Question: I'm confused as to why, under Settings -> Date & Time -> Select time zone (uncheck Automatic), Android says Eastern Time is GMT-4:00, when <URL>, Eastern Time is GMT-5? The reason I ask, is that I'm trying to convert datetime values to the user's current time zone.

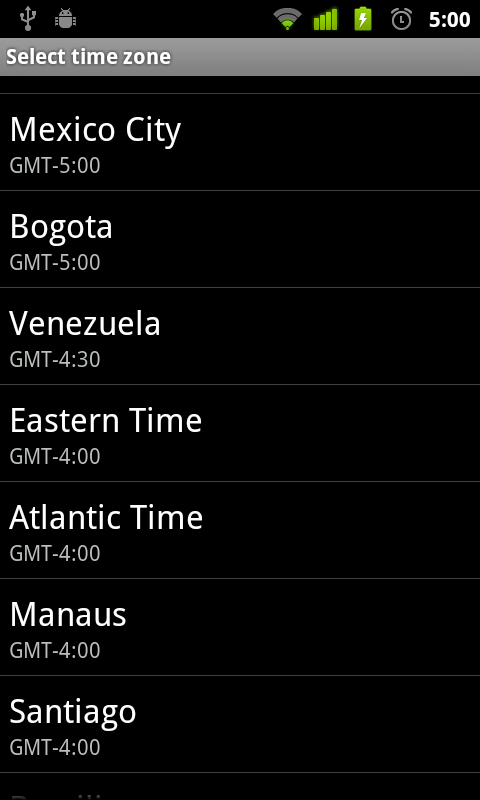
Answer: Is it from daylight savings time? In November when we no longer "save daylight", we will be GMT-5:00.